Interaction volume radius: 5 \u00c5
Interaction volume height: 25 \u00c5
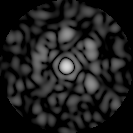
Disorder parameter: 0.6008